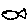
Label: fish